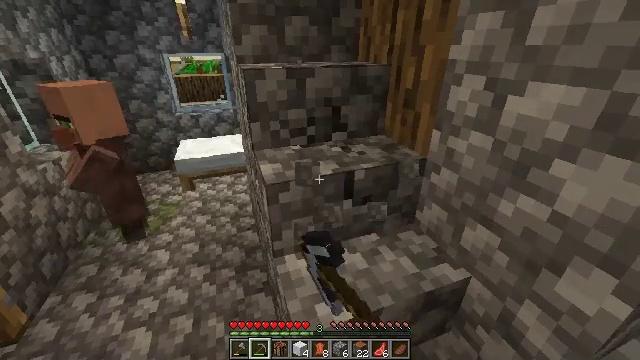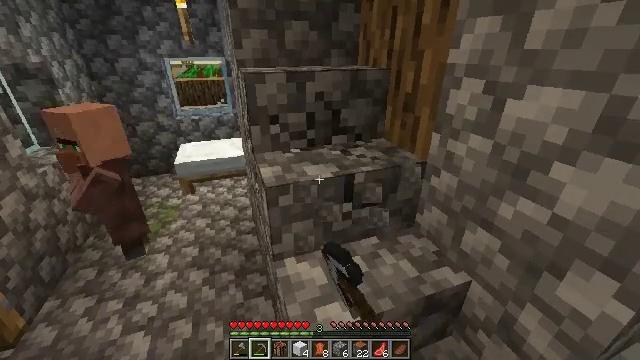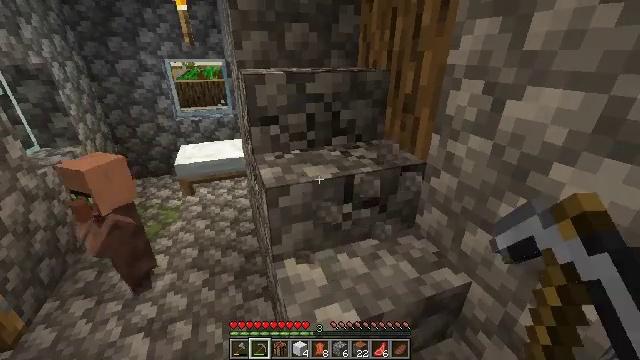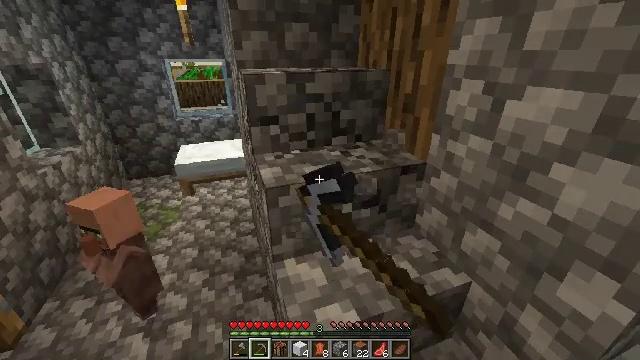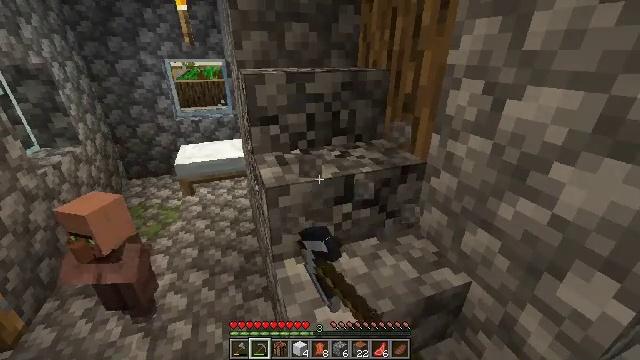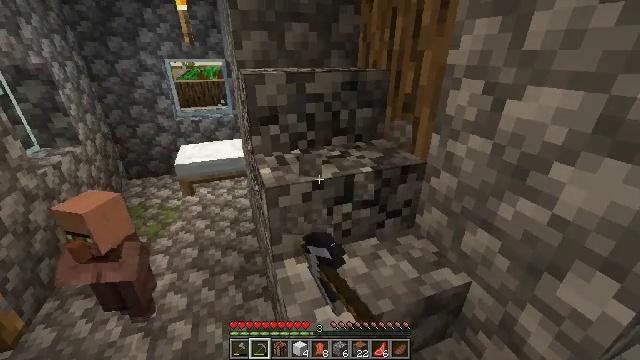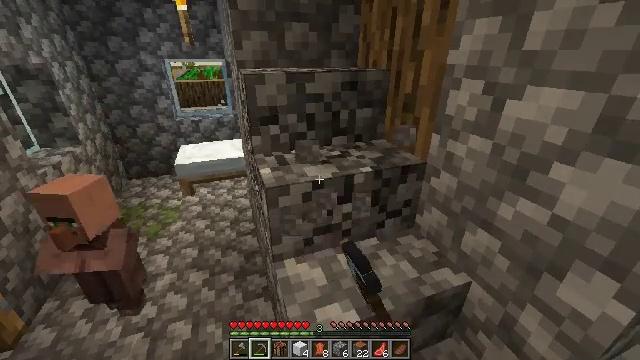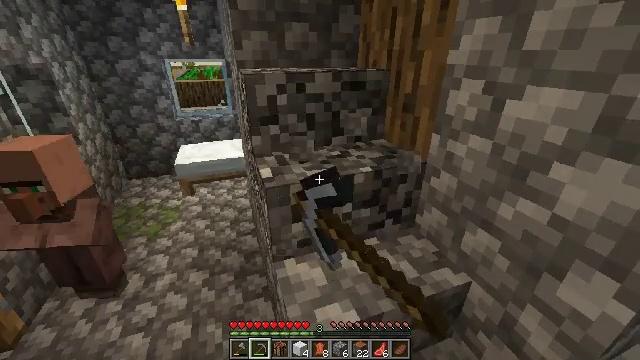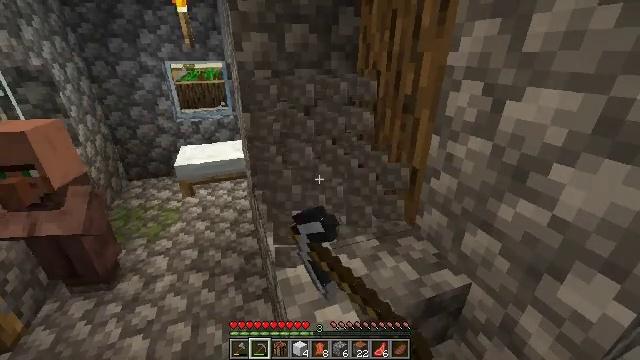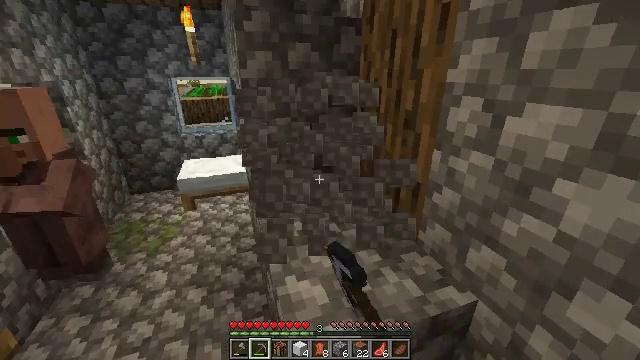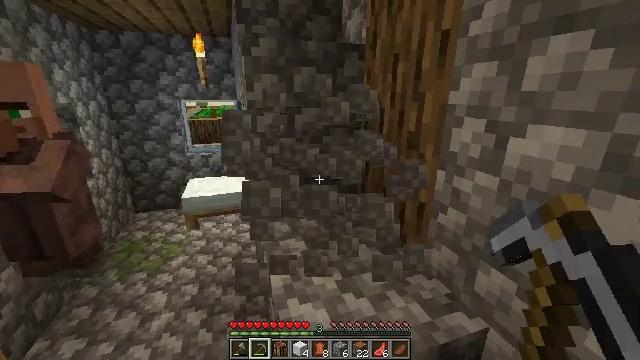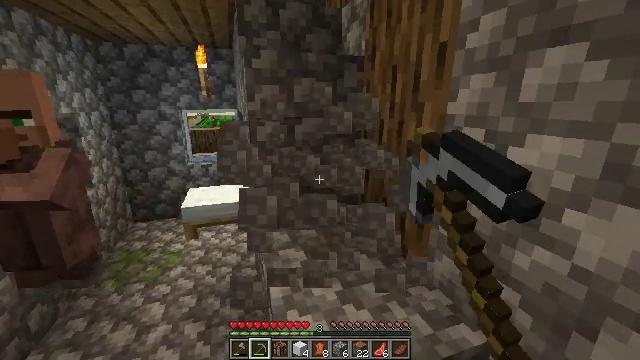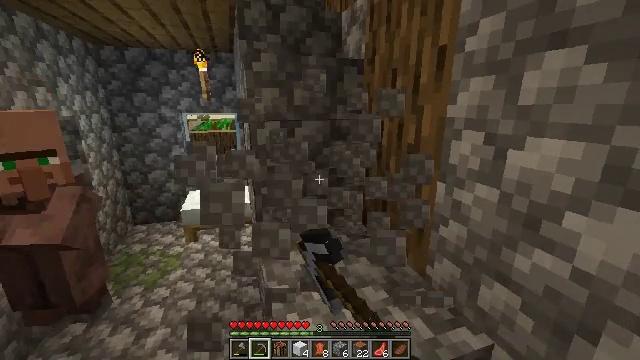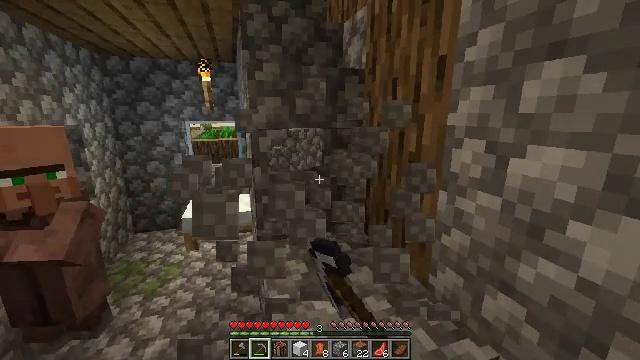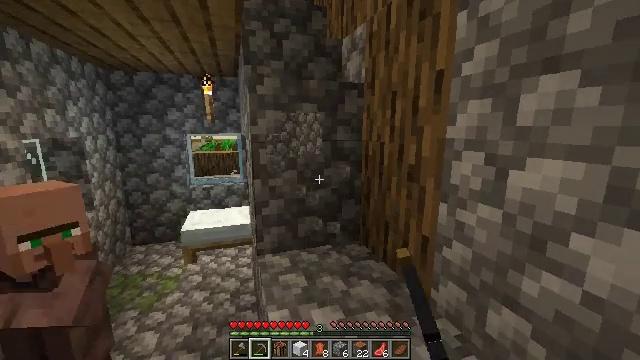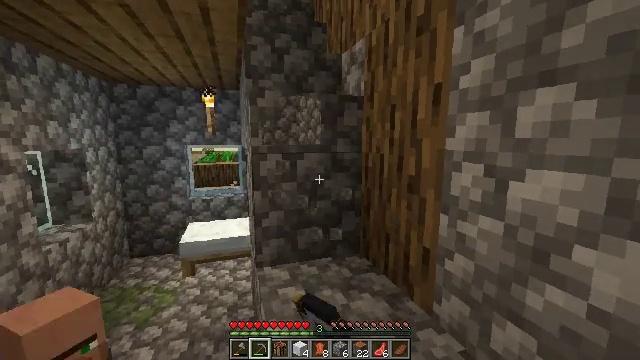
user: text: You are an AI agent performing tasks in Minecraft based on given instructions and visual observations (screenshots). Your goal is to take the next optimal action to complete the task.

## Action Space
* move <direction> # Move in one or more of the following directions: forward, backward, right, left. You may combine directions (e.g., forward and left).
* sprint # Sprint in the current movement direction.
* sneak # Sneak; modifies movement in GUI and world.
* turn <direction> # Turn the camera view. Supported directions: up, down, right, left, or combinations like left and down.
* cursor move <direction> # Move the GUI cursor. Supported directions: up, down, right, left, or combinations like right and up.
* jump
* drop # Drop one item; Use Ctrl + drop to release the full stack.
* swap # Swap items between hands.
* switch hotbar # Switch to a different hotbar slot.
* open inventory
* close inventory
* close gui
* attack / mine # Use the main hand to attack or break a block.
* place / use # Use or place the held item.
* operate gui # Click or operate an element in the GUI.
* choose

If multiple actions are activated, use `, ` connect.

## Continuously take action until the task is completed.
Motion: motion action
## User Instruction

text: Attack the cobblestone stairs to retrieve it.
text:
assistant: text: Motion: attack / mine
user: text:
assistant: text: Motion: attack / mine
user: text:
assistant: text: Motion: attack / mine
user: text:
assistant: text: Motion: attack / mine
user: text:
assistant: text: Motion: attack / mine
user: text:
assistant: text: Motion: attack / mine
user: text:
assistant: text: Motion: attack / mine
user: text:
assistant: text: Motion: attack / mine
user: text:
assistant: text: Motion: turn up, attack / mine
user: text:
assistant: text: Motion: turn up, attack / mine
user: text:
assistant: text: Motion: turn up, attack / mine
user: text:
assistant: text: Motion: attack / mine
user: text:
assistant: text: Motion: turn up, attack / mine
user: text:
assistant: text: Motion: turn up, attack / mine
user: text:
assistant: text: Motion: turn up, attack / mine
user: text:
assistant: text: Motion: turn up, attack / mine
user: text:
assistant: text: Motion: turn up, attack / mine
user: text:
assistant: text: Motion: attack / mine
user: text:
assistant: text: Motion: attack / mine
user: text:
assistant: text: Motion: attack / mine
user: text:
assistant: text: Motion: attack / mine
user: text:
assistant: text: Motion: attack / mine
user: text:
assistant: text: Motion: attack / mine
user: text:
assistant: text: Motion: attack / mine
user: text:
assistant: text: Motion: attack / mine
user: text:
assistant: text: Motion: attack / mine
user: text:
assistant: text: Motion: attack / mine
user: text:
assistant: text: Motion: attack / mine
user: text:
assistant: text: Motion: attack / mine
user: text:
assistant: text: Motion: attack / mine